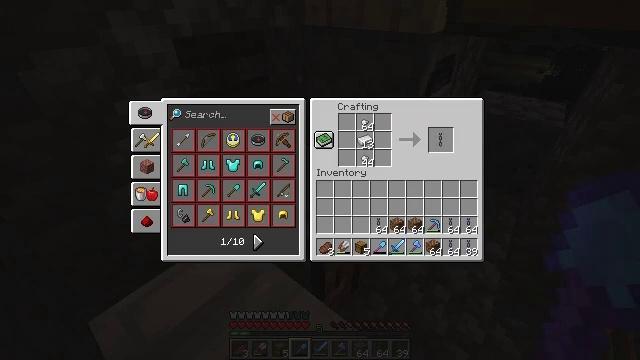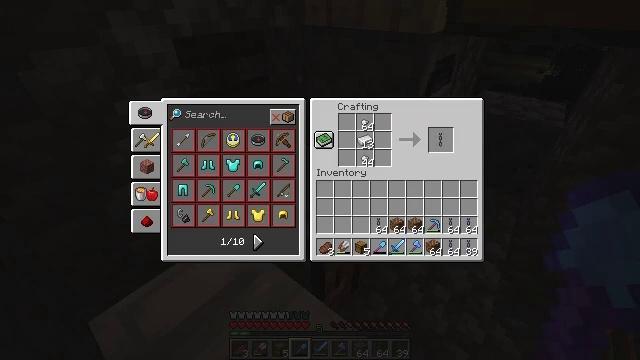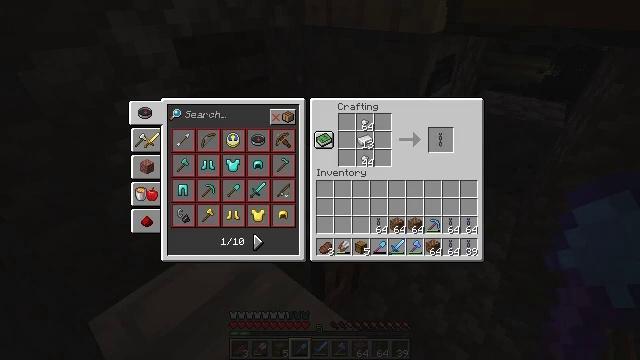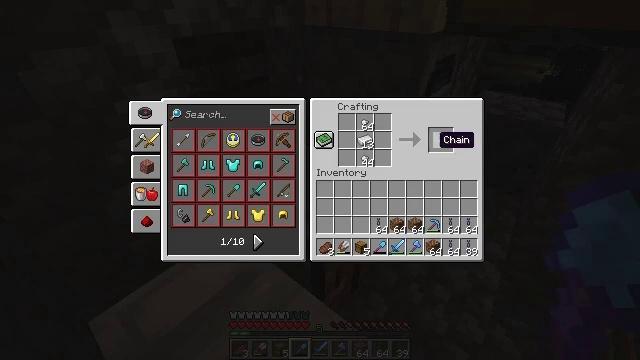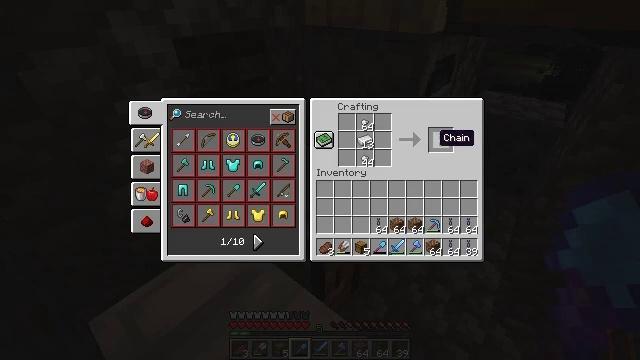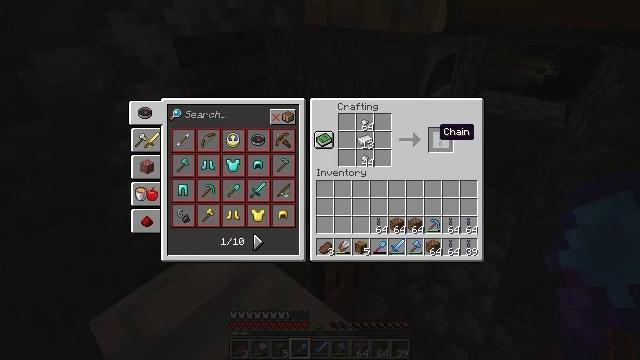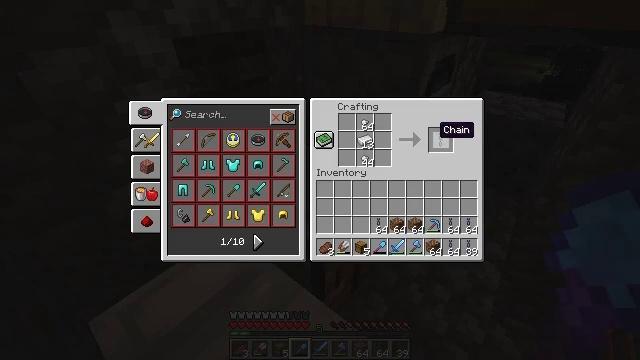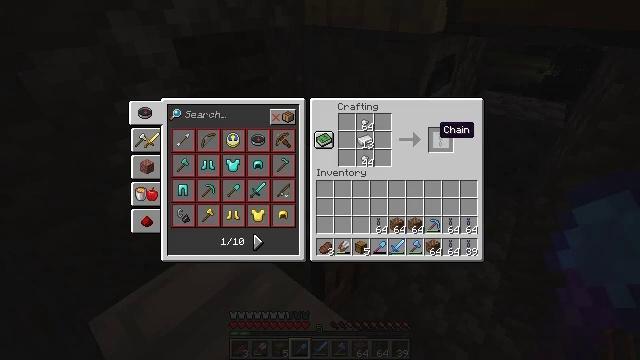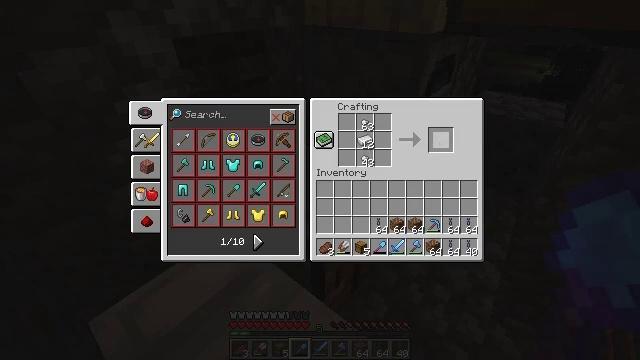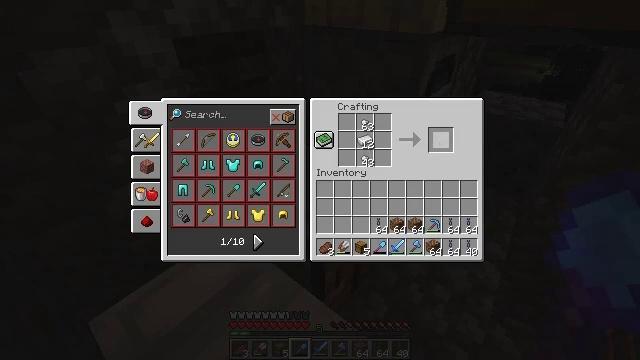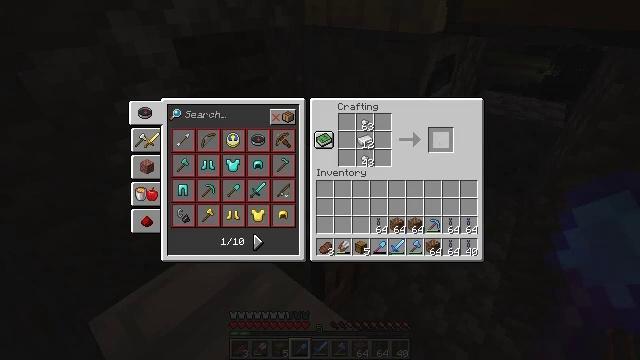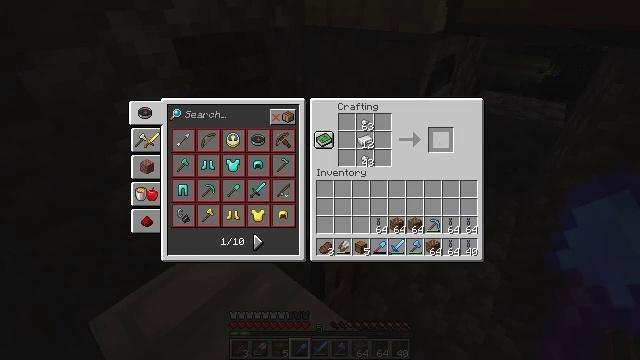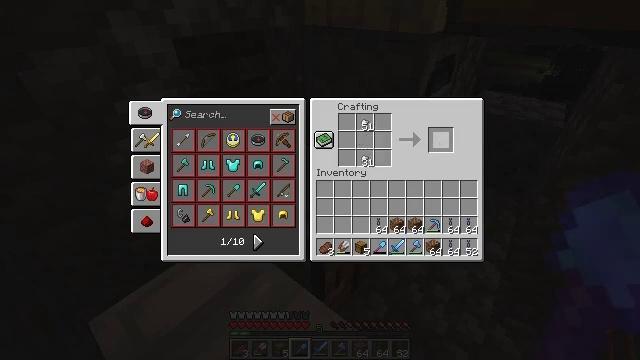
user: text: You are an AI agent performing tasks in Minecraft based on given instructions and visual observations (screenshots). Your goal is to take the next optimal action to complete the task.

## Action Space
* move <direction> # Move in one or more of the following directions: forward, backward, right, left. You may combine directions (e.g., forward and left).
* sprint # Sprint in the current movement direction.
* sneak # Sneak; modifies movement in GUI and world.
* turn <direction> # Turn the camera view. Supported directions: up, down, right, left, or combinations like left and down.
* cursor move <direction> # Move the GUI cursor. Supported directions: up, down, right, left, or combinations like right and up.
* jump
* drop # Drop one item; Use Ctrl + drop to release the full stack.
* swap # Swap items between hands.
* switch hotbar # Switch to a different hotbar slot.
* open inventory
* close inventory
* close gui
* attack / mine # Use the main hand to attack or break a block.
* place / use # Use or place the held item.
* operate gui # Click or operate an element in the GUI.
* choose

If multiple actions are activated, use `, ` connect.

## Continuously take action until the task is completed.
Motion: motion action
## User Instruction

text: Use the crafting table to create a chain.
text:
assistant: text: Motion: cursor move right
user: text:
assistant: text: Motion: no_op
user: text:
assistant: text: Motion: sneak
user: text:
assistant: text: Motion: sneak
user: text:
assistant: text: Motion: sneak
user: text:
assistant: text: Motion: sneak
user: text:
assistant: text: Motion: sneak
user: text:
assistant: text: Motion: sneak, operate gui
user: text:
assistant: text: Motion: sneak, operate gui
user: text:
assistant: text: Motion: sneak, operate gui
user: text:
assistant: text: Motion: sneak
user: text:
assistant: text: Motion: sneak
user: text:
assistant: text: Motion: sneak